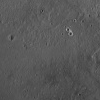
Atmospheric dust classification: not_dusty